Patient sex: F
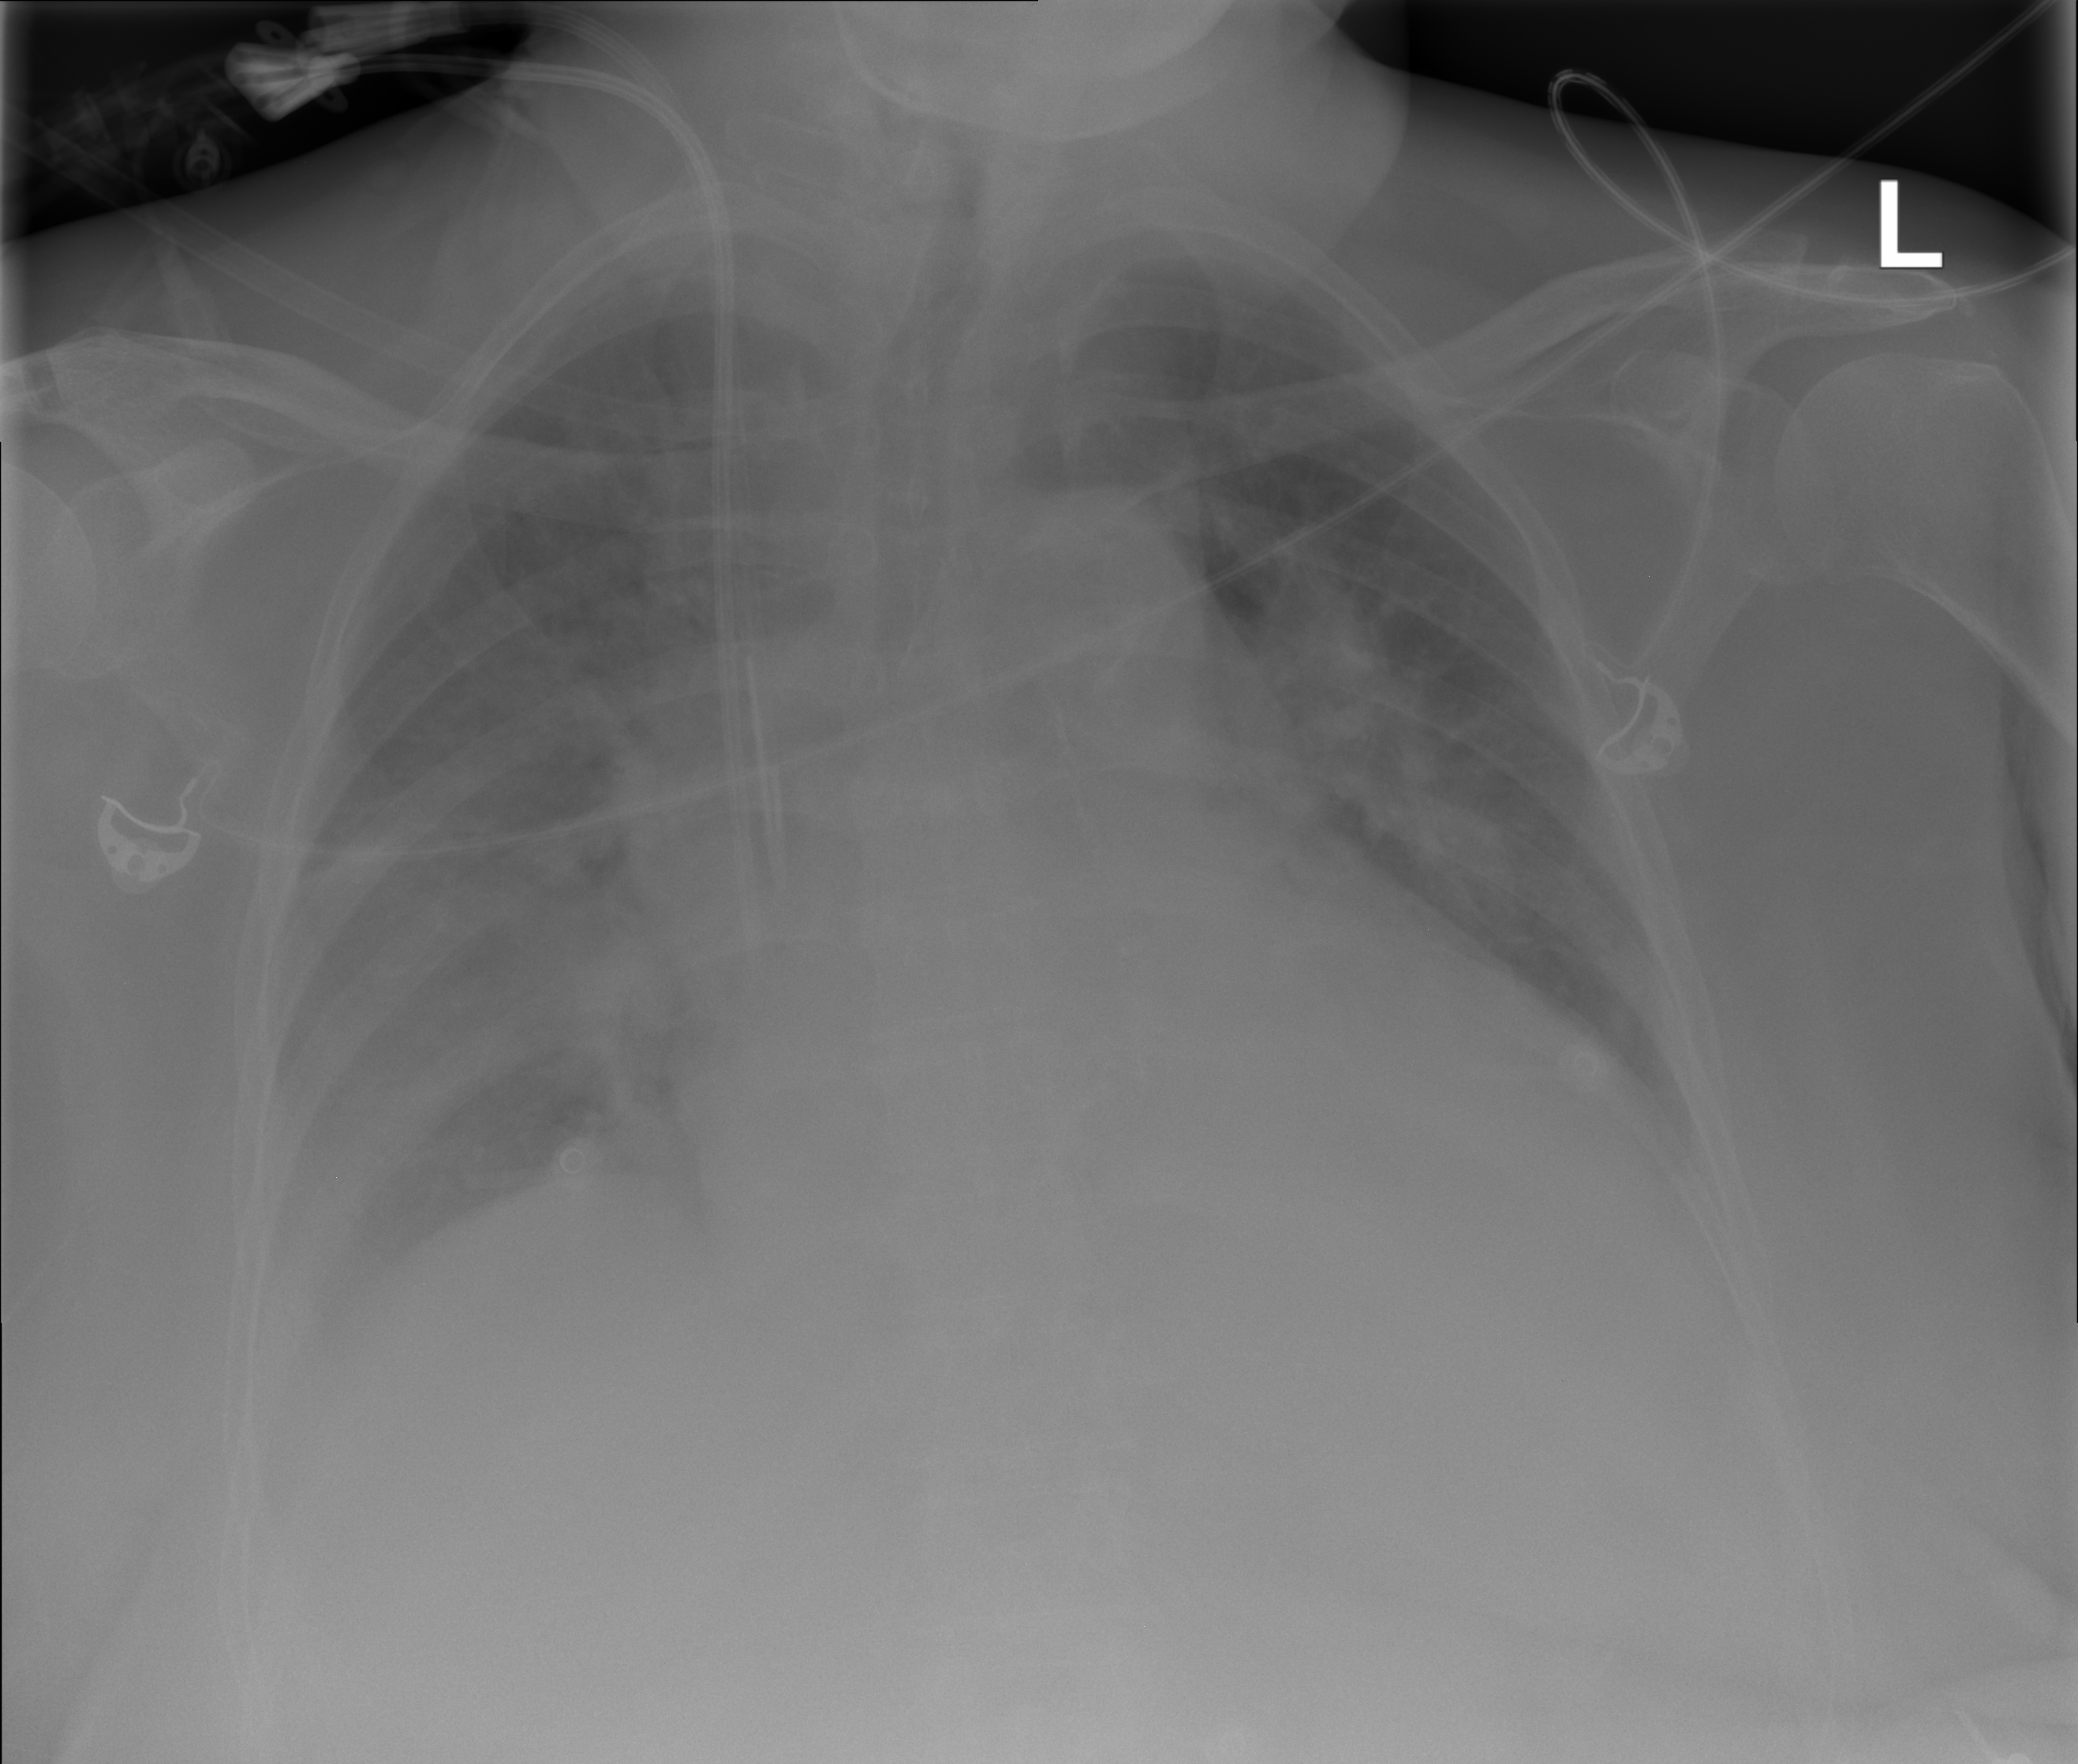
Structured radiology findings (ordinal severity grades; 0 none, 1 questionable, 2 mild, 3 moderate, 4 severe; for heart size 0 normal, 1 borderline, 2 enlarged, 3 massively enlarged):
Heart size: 2
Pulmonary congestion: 2
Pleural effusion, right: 2
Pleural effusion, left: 2
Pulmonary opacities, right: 1
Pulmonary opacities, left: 0
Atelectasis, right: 2
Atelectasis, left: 2